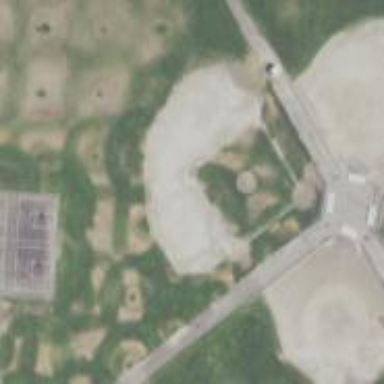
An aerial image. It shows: Baseball pitch for leisure land activities.